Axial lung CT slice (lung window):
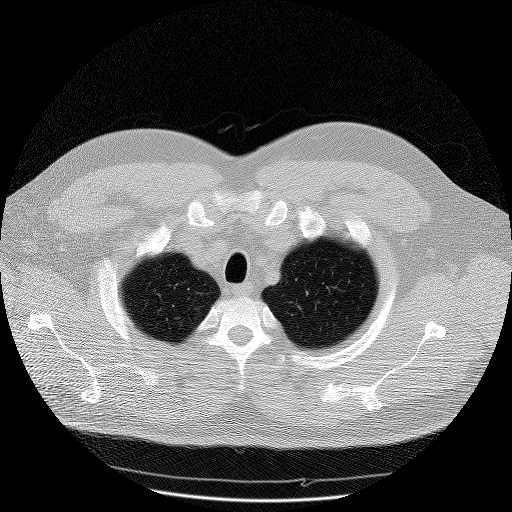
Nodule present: no